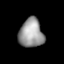
Tissue: lung
Cell type: Endothelial cells
Senescence score: 0.6929
Nuclear area (px): 689
Mean DAPI intensity: 152.112